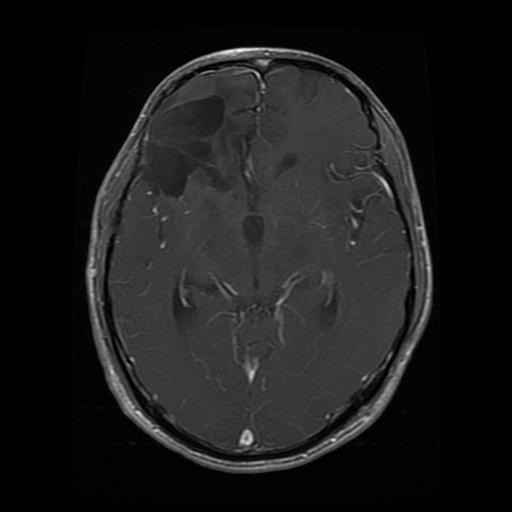
Label: glioma